Brain MRI, t1w sequence, axial 2D slice.
Patient: age 43, sex F, weight 95 kg, height 1.95 m
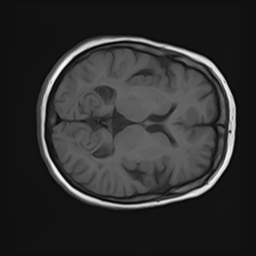